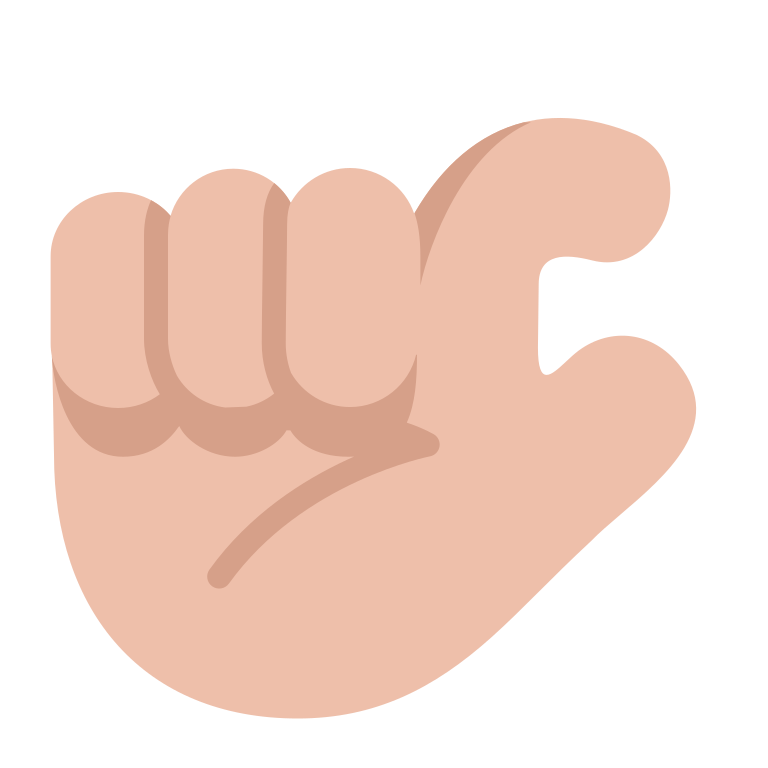
pinching hand flat  light